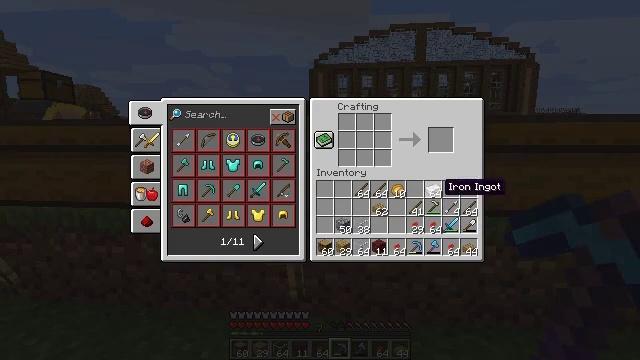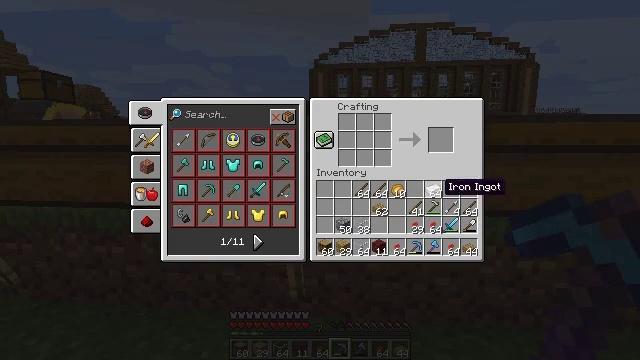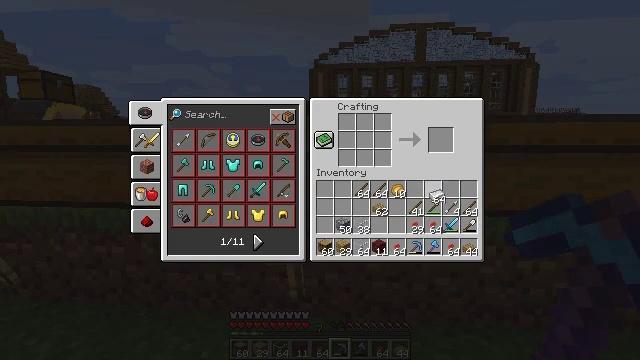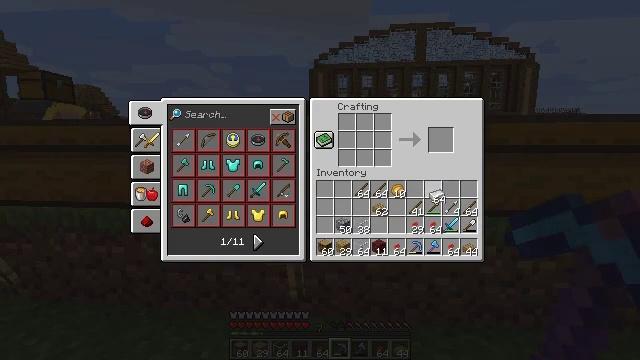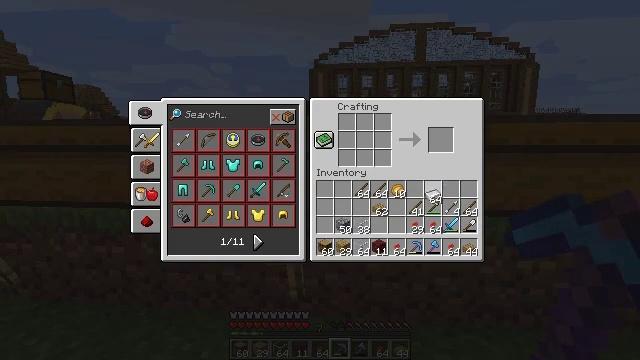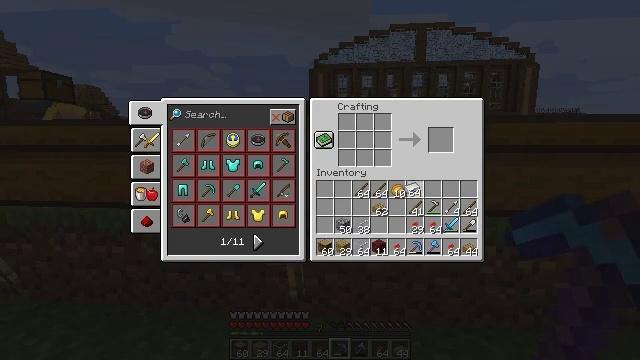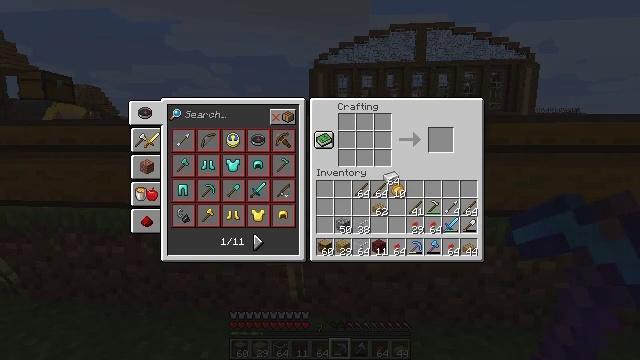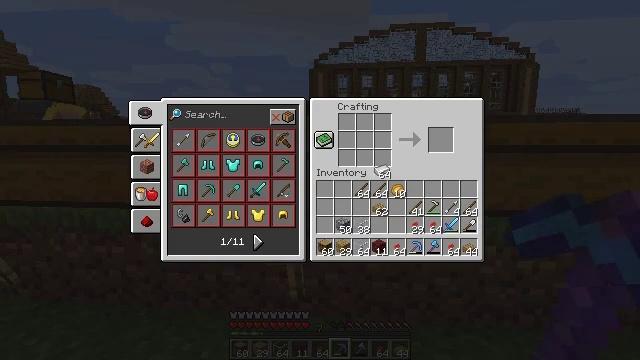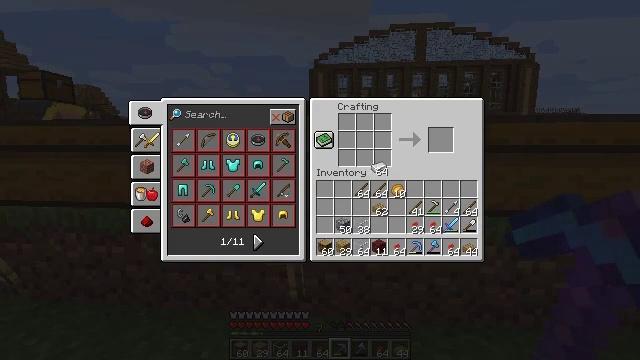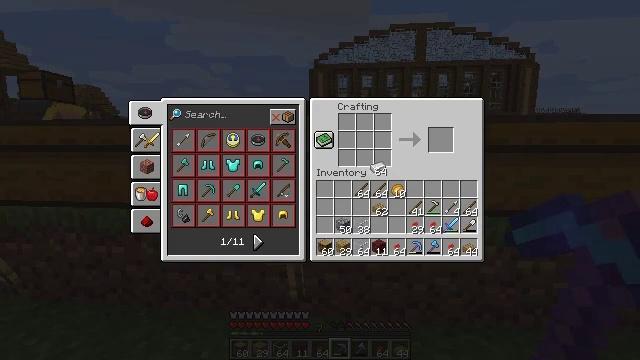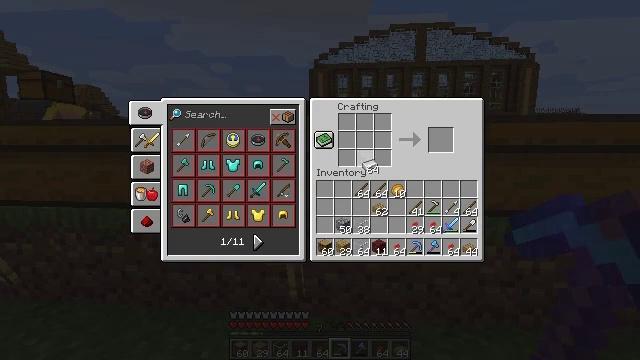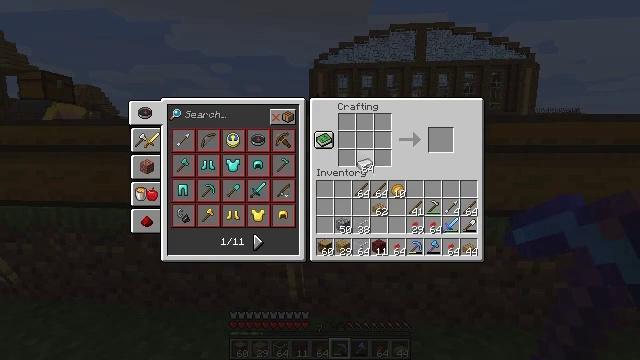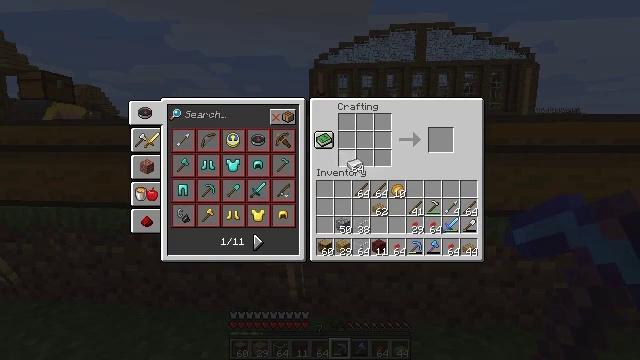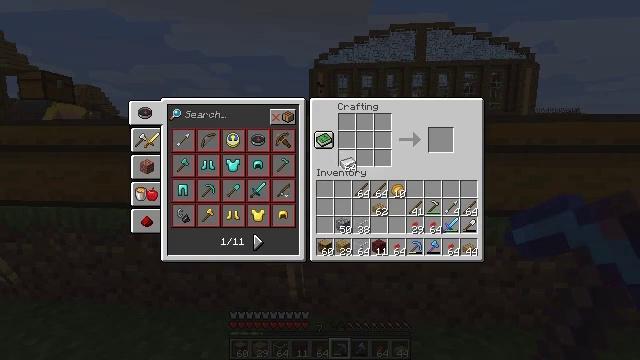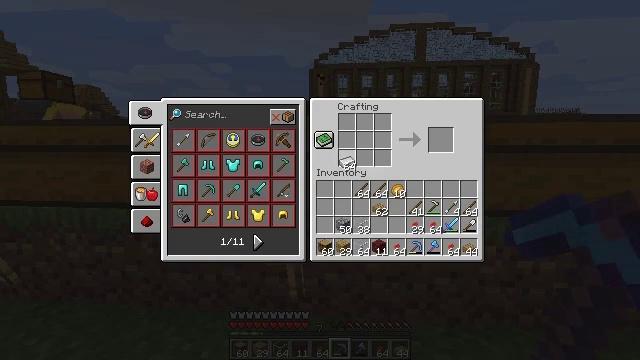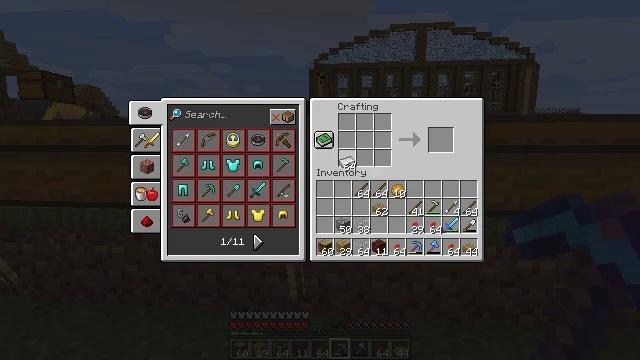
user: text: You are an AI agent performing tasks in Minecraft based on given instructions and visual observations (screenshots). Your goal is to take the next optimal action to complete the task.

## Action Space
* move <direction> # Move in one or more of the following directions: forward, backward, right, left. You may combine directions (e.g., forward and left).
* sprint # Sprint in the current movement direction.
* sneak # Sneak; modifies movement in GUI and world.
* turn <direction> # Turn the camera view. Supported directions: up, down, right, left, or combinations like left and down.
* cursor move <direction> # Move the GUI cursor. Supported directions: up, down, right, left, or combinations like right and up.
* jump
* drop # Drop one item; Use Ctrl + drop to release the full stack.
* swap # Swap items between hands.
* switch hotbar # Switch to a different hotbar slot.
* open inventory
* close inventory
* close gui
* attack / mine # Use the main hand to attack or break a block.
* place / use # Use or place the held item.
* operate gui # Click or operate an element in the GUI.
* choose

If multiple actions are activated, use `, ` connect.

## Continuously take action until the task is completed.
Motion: motion action
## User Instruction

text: Make iron bars using iron ingots on a crafting table.
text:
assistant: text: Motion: no_op
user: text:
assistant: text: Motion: operate gui
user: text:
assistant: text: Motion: operate gui
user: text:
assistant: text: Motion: operate gui
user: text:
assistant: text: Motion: cursor move left and up
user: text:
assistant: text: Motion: cursor move left and up
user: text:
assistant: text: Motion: cursor move left and up
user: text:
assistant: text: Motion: no_op
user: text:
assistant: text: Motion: no_op
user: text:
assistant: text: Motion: sneak, cursor move left
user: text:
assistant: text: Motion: sneak
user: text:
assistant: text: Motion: sneak, cursor move left
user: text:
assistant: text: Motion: sneak, cursor move left
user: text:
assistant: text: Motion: sneak
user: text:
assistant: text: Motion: sneak
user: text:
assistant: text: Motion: sneak
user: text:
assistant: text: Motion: sneak
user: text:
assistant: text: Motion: sneak
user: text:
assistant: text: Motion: sneak, operate gui
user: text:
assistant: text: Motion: sneak, operate gui
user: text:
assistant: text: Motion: sneak, operate gui
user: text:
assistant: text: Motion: sneak, cursor move right, operate gui
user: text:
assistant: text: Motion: sneak, operate gui
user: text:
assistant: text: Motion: sneak, operate gui
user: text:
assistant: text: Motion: sneak, operate gui
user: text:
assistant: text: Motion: sneak, operate gui
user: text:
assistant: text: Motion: sneak, operate gui
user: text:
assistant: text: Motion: sneak, operate gui
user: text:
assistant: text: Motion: sneak, operate gui
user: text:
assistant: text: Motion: sneak, operate gui